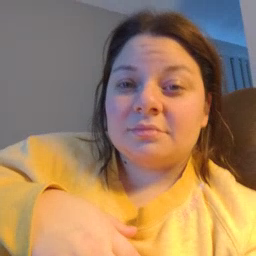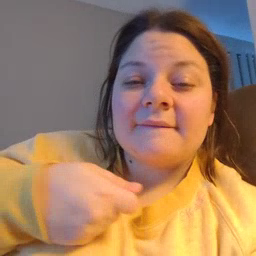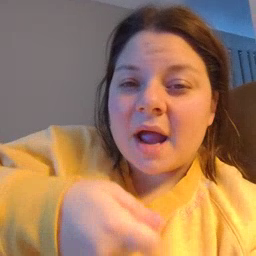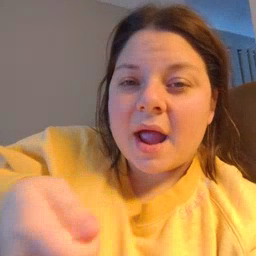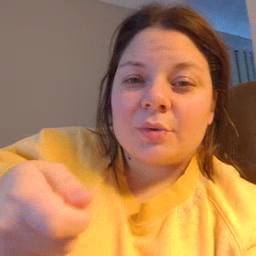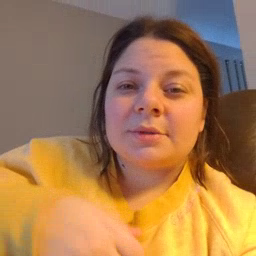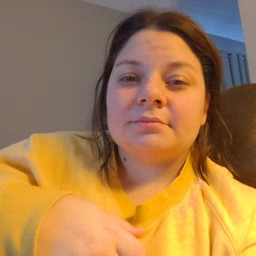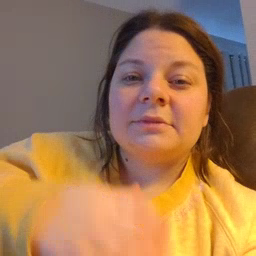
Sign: vacuum